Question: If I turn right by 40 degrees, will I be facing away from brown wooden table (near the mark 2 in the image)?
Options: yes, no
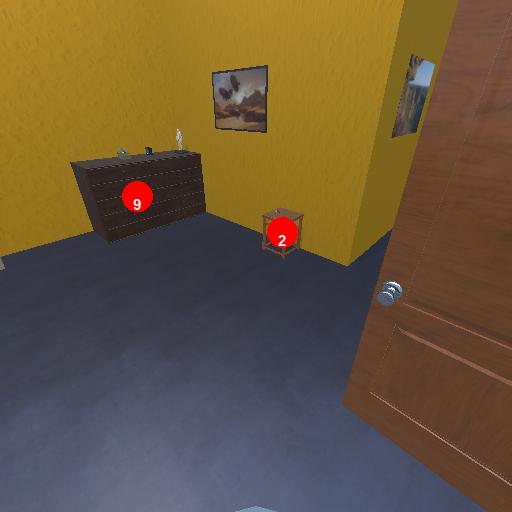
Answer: yes